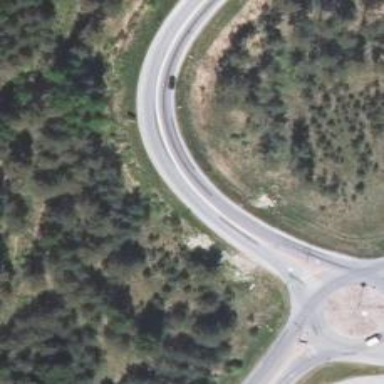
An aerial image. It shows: Trunk link highway.